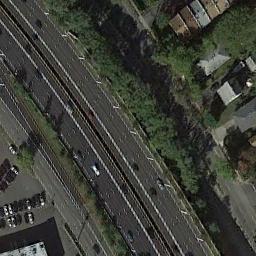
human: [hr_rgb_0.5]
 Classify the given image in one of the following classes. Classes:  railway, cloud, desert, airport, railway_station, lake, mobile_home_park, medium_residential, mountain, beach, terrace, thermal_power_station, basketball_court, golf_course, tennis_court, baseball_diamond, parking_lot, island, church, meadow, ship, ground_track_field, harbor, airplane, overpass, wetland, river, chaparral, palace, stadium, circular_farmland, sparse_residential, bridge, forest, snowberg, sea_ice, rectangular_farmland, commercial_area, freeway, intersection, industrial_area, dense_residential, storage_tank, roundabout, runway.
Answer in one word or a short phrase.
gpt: freeway